Question: When I return a string from my remote method from cfc. The returned string is wrapped up in a strange wddxpacket:

I tried to turn off the debugging output like this:
'''
<cfsetting showDebugOutput="no">
'''
But it didn't work.
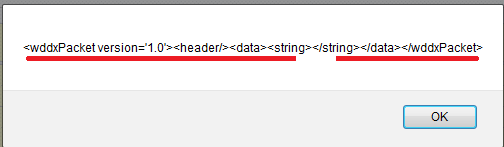
Answer: set 'returnformat' to 'plain' or 'json' in the remote '<cffunction>'
see: <URL>